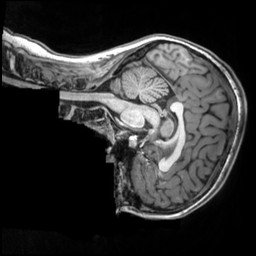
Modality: T1w
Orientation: sagittal